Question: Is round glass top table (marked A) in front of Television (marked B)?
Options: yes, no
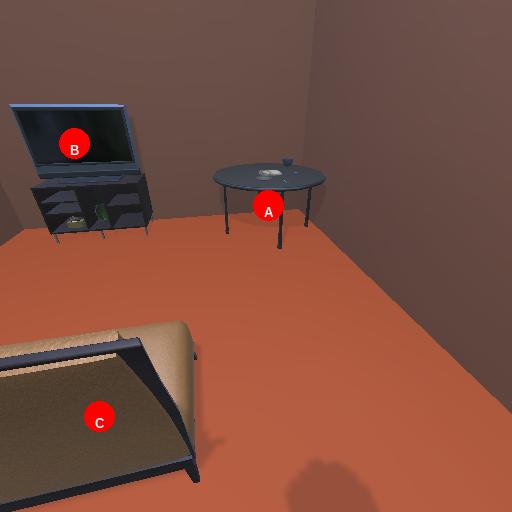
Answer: yes